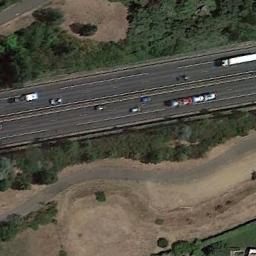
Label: freeway